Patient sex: M
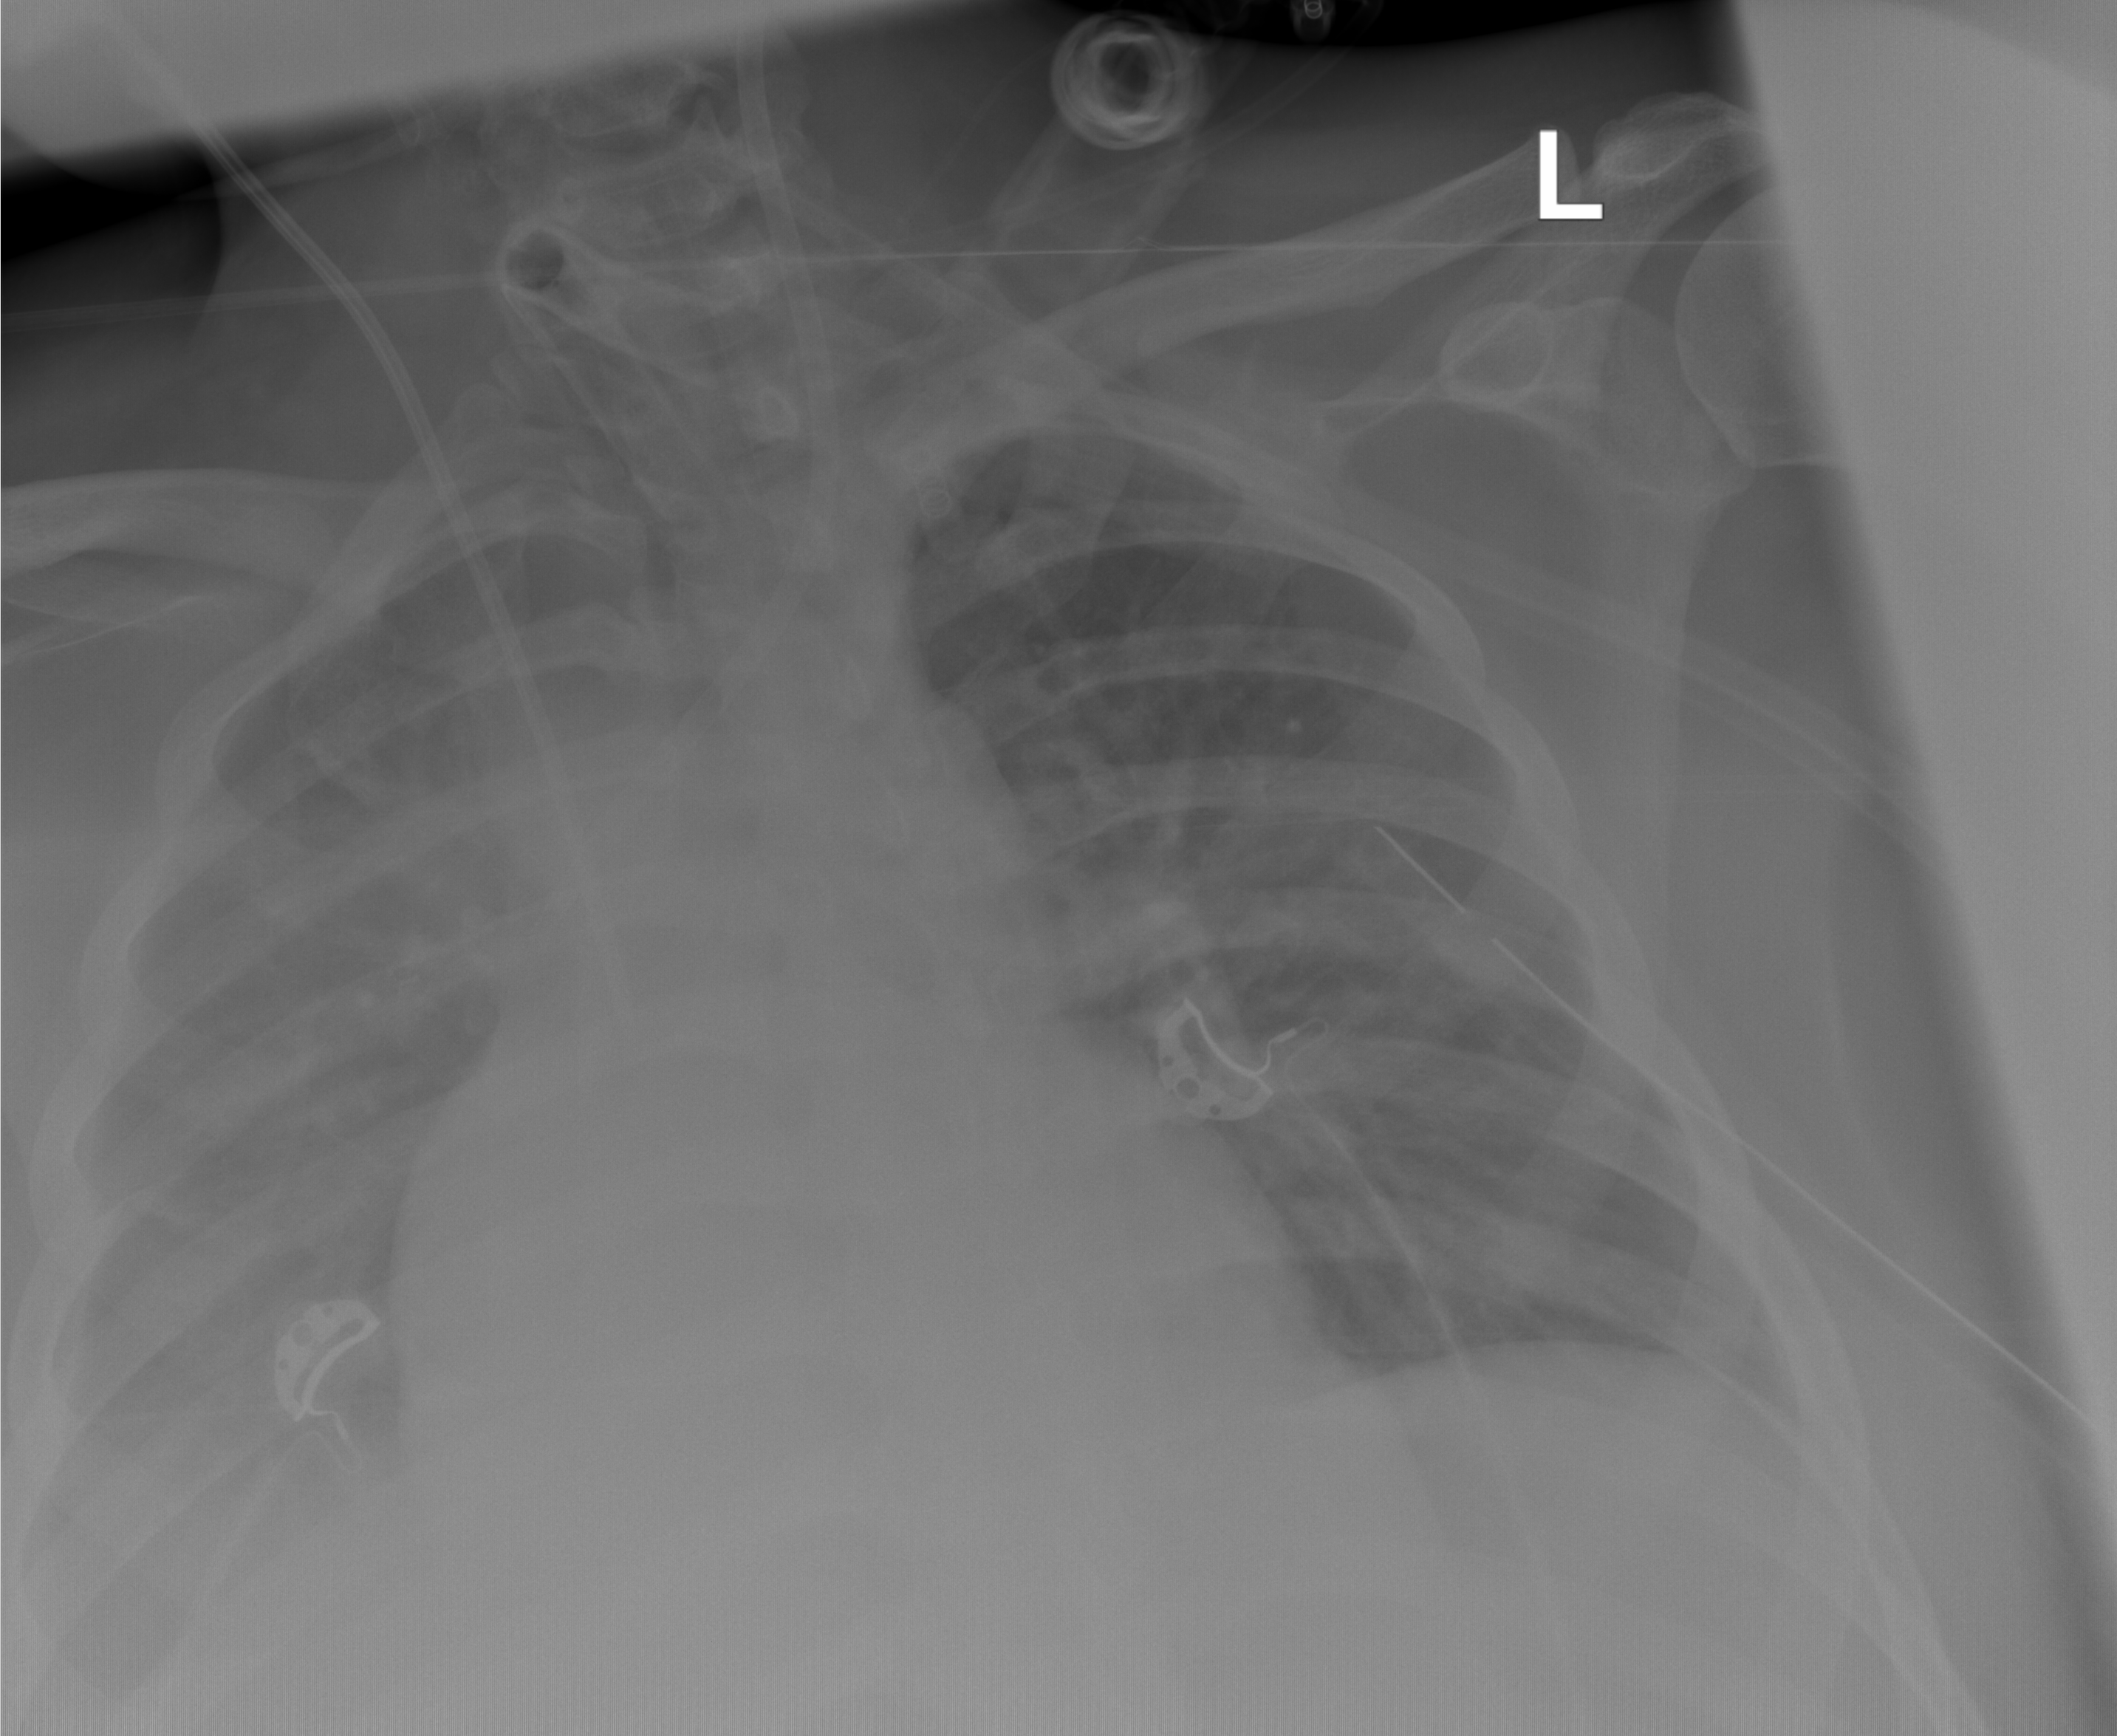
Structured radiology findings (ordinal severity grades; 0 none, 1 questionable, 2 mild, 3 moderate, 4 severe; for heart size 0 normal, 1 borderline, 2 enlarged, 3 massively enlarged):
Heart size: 0
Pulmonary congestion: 0
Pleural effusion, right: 3
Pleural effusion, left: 0
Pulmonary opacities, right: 2
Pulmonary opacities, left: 0
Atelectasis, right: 0
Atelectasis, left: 0